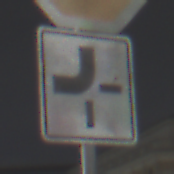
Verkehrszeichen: VerlaufVorfahrtsstrasse2
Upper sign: Stop
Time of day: Night
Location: Outdoor (Urban)
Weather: PartlyCloudy
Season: NotSpecified
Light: Artificial